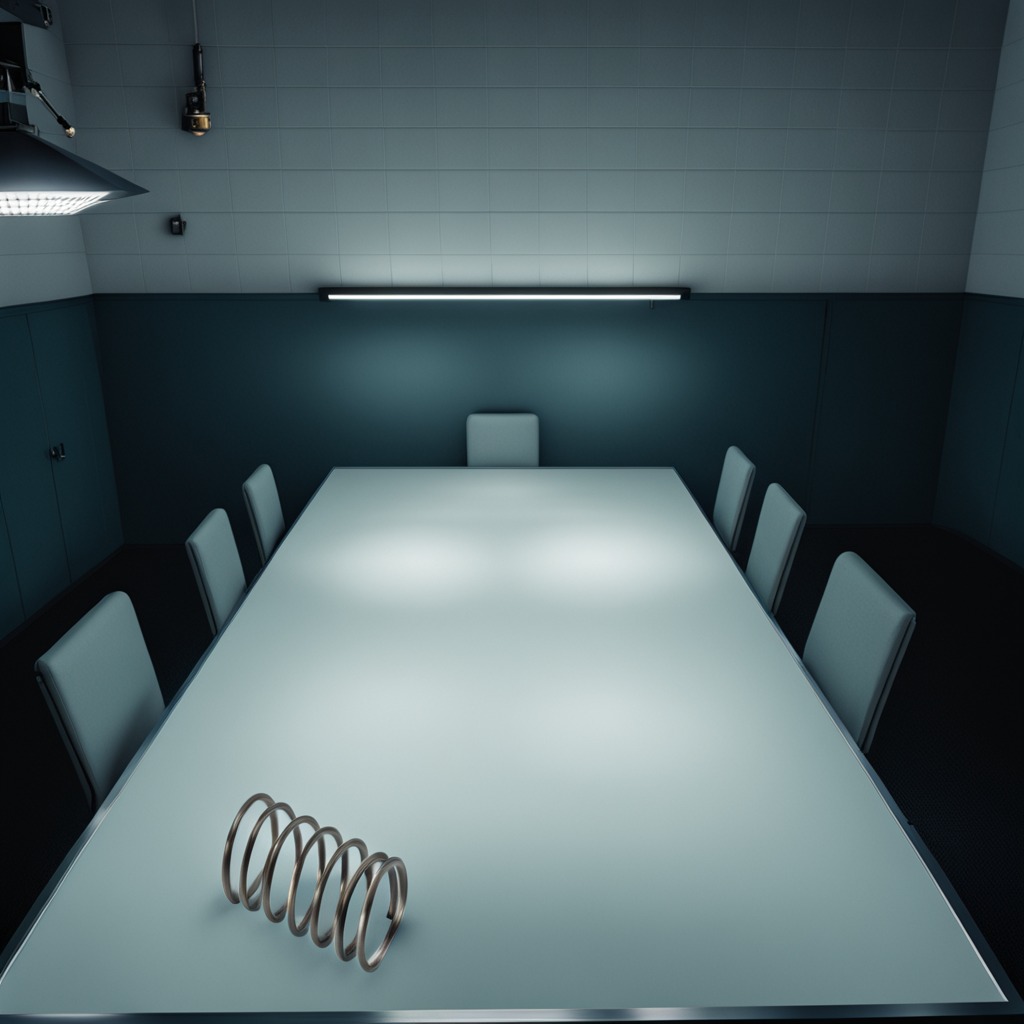
A coiled metal spring is lying on the clean empty table in a railway signal maintenance room.